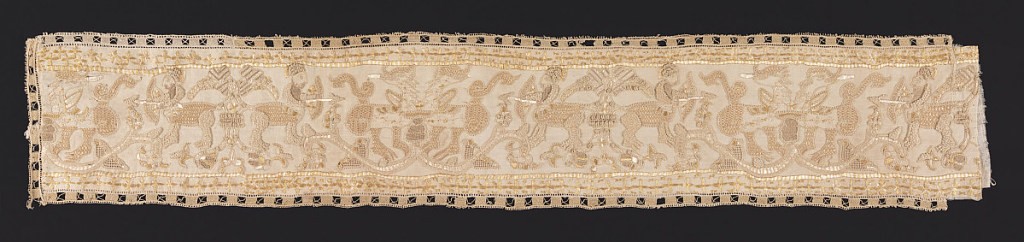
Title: Border
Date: early 17th century
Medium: silk embroidery on linen foundation Technique: embroidered in stem, outline, coral, chain, satin, buttonhole, herringbone and detached chain stitches on plain weave foundation Label: Linen embroidered with silk in stem, outline, coral, chain, satin, buttonhole, herringbone and detached chain stitches
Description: Off-white linen band embroidered in off-white, yellow and beige silks, with needle lace edging on three sides. A design of addorsed centaurs with spears and sheilds shooting arrows at dragons standing on scrolling vines, is repeated along the length of the band.